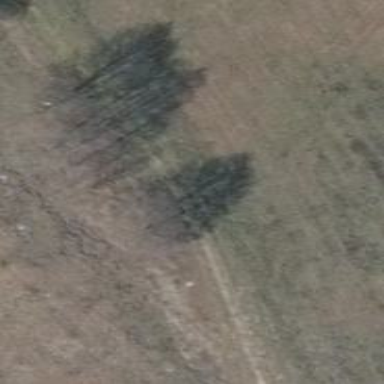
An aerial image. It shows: Deciduous tree with broadleaved leaves.